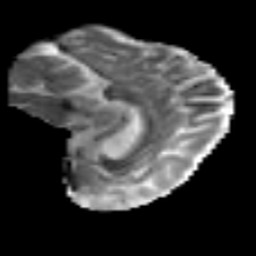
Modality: MD
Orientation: sagittal
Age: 40
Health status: ill
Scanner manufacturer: philips
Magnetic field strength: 3 T
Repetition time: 9 s
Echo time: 0.127 s